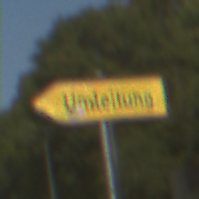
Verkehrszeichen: UmleitungswegweiserLinksweisend
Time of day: MorningAfternoon
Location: Outdoor (Suburban)
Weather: Clear
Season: NotSpecified
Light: Natural